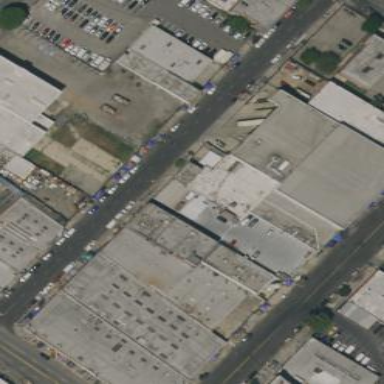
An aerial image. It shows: Warehouse.